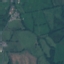
Land use / land cover class: Pasture